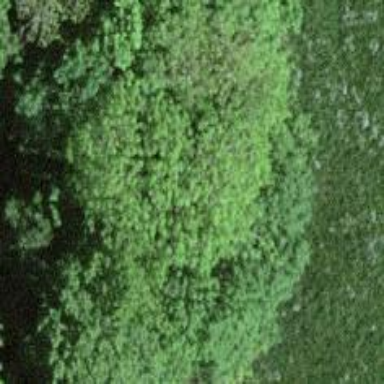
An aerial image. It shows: Row of trees in natural setting.